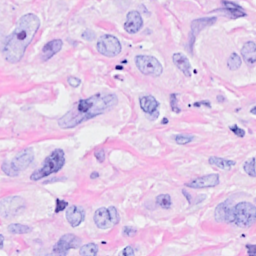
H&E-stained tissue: Breast